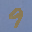
Label: 9